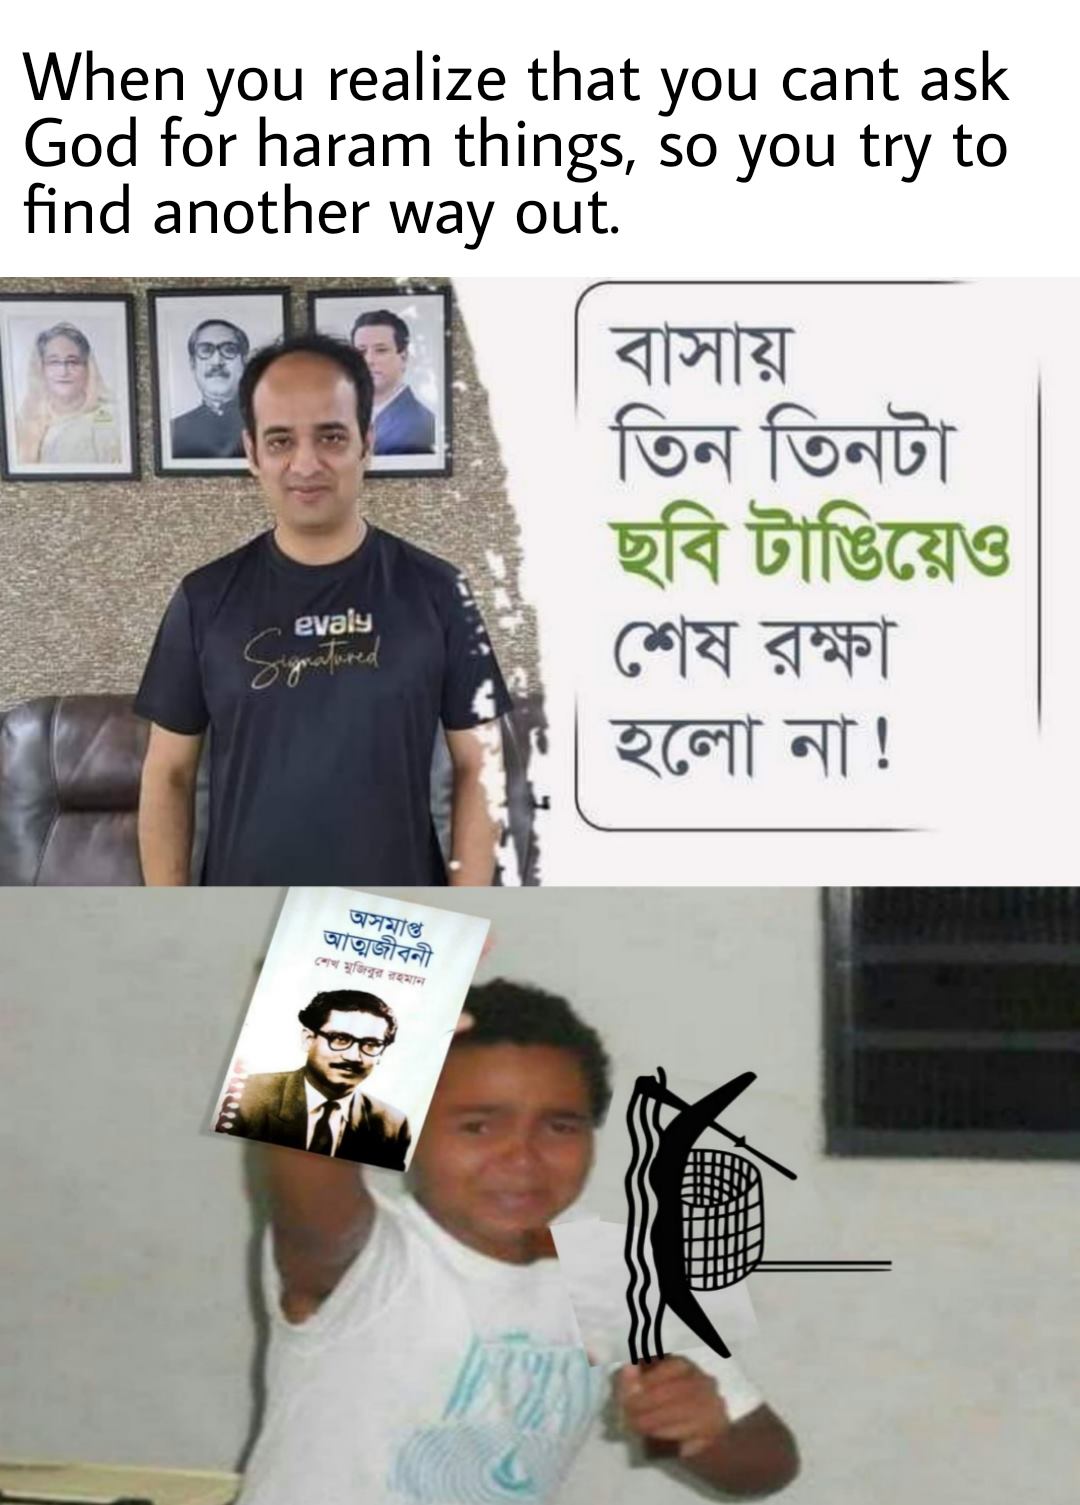
Caption: When you realize that you cant ask God for haram things, so you try to find another way out.   বাসায় তিন তিনটা ছবি টাঙিয়েও শেষ রক্ষা হলো না !    অসমাপ্ত আত্নজীবনী
Label: hate